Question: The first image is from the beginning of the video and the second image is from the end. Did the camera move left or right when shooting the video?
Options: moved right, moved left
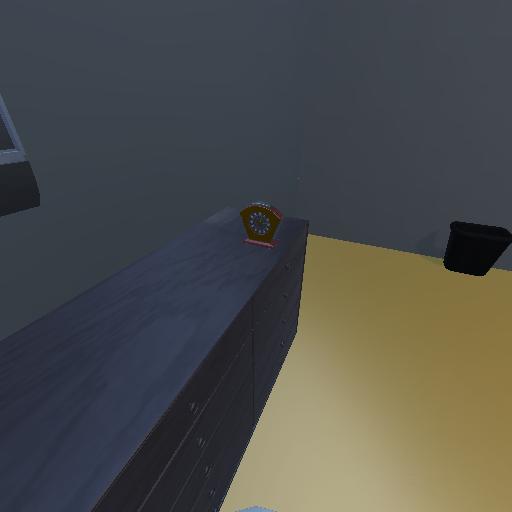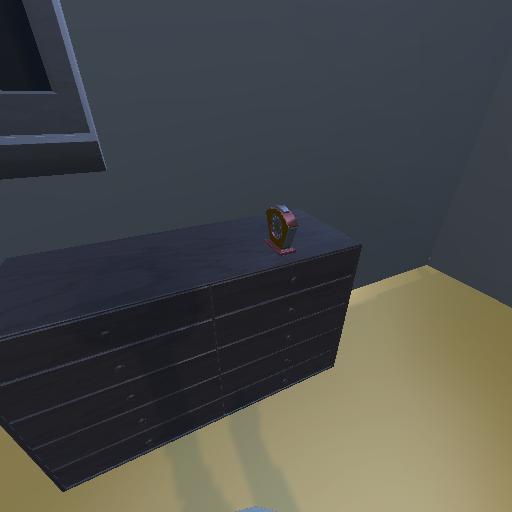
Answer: moved right